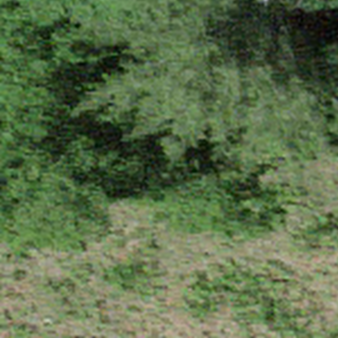
Label: other